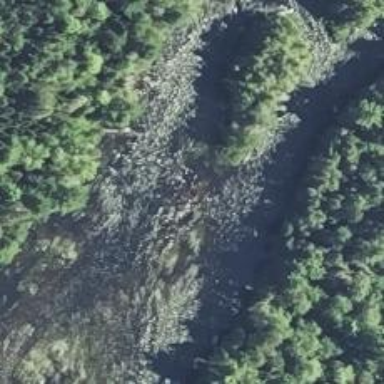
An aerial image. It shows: Rapids in the waterway.